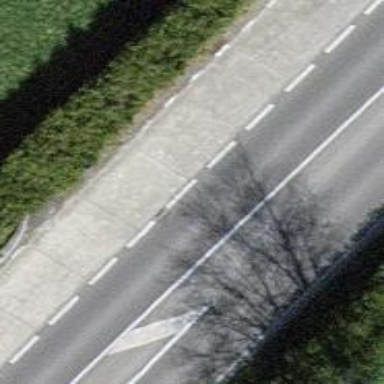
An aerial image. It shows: Hedge acting as barrier.